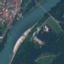
Land use / land cover: River